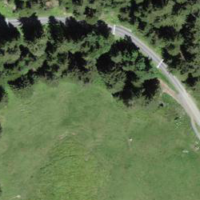
EUNIS habitat code: 45
Species observed at this site:
Caltha palustris